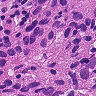
Metastatic tissue present: yes